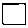
Label: square